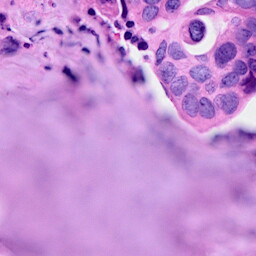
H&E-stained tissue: Breast